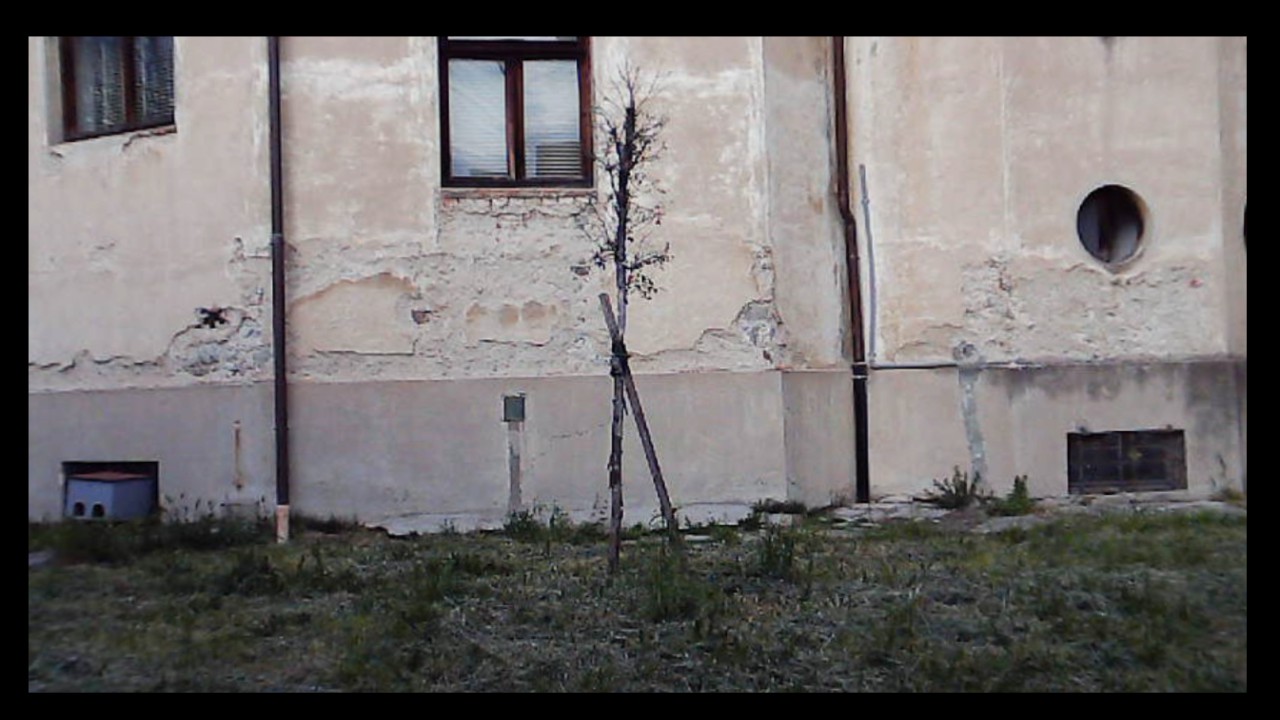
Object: DarwinFPV cineape20